Question: I'm working with jQuery Mobile and one of my pages is giving me problems.
I have a '<p>' embedded in a list like so:
'''
<div data-role="page">
<div data-role="header">
<h1>Page 1</h1>
</div>
<div data-role="content">
<ul data-role="listview">
<li data-role="list-divider">
List Heading
</li>
<li>
<p>A very long paragraph that <b>should</b> be wrapped when it exceeds the length of the visible line.</p>
</li>
</ul>
</div>
</div>
'''
No matter what I do, the page looks something like this:

The '<p>' is getting clipped. I tried wrapping it in a '<div>', but it remains the same. Since the '<p>' is pulled from an external source, I would prefer solutions that don't modify the '<p>' or the contents of it.
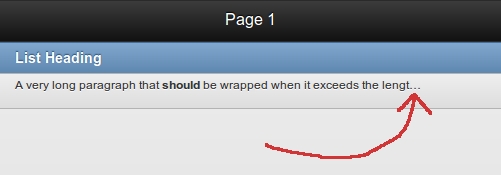
Answer: Jquery Mobile applies the following:
'''
text-overflow: ellipsis;
overflow: hidden;
white-space: nowrap;
'''
If you override these styles for the p tag, you should be able to get it to wrap like you want it to. Override with these styles:
'''
text-overflow: ellipsis;
overflow: visible;
white-space: normal;
'''
Make sure your css is specific enough or your override styles will not be applied.